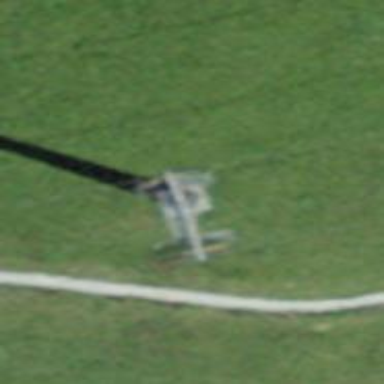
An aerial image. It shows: Pylon for aerialway.